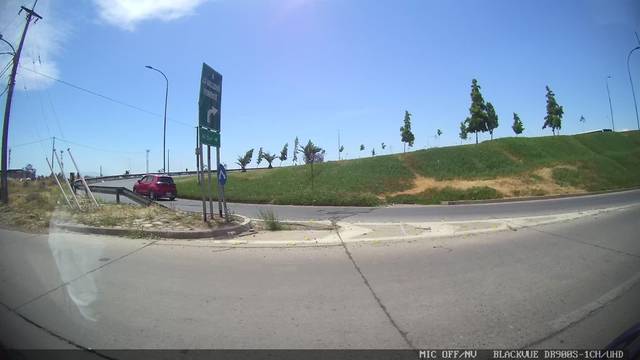
Region: Chile
Coordinates: -33.478, -70.686